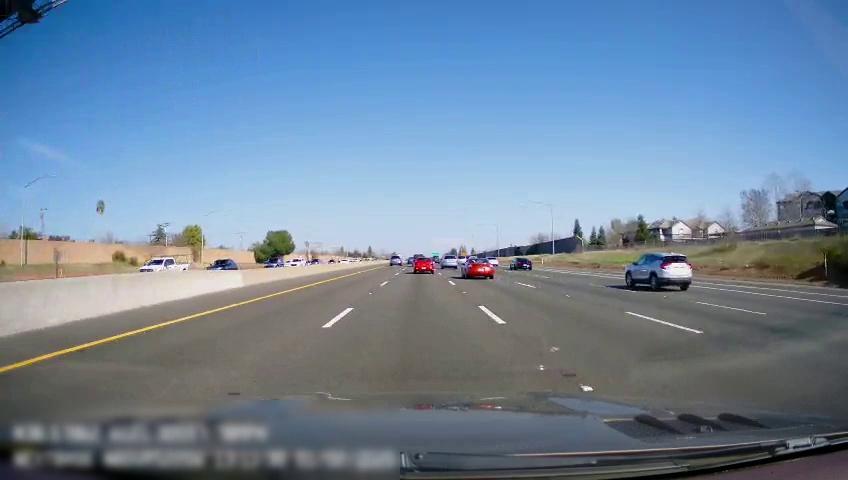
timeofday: Day
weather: Sunny
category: Drivable Space
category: Vehicles | Truck
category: Vehicles | Car
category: Vehicles | SUV
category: Vehicles | SUV
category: Vehicles | Car
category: Vehicles | Car
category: Vehicles | SUV
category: Vehicles | SUV
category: Vehicles | Car
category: Vehicles | Van
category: Vehicles | Car
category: Vehicles | Car
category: Lanes | Alternate Lane
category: Lanes | Current Lane
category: Lanes | Current Lane
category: Lanes | Alternate Lane
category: Lanes | Alternate Lane
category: Lanes | Alternate Lane
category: Lanes | Alternate Lane